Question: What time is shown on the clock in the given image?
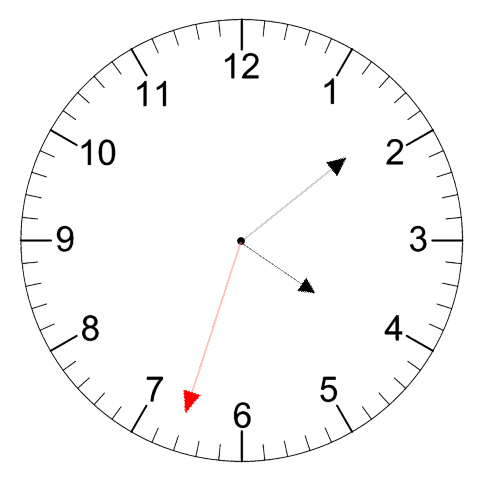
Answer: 04:08:33